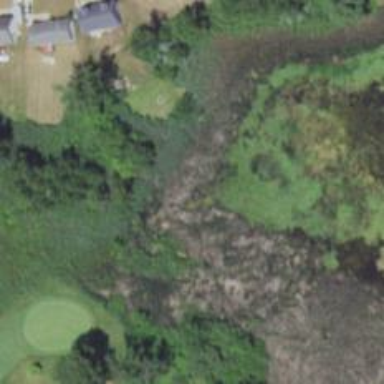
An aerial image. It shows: Lateral water hazard in golf course.